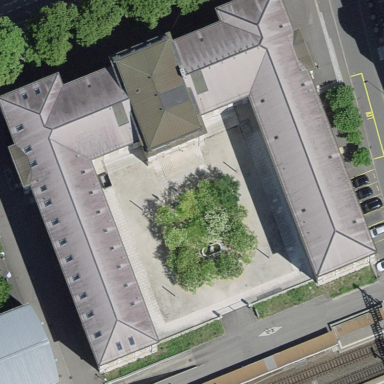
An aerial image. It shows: School building.